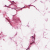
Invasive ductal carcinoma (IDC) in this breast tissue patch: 0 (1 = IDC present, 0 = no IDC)